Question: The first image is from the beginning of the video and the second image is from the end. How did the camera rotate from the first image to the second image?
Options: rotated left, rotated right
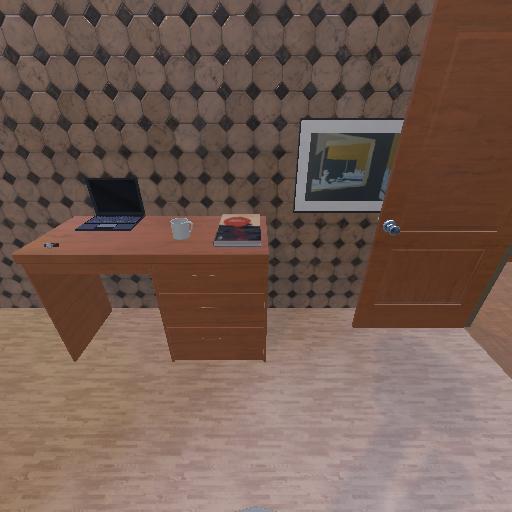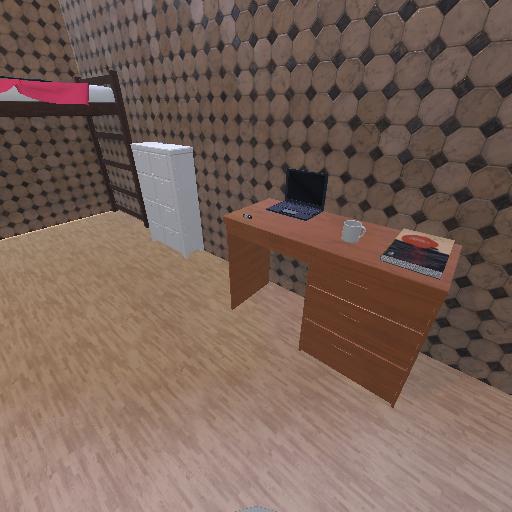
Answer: rotated left